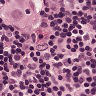
Metastatic tissue present: yes